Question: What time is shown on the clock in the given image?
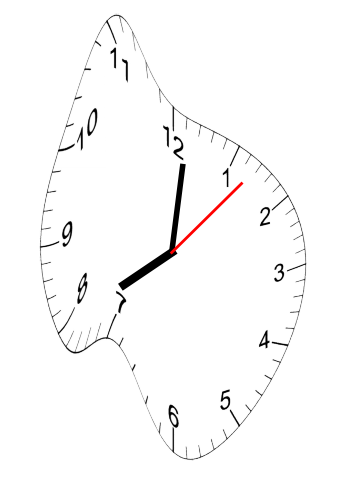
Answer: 08:01:07